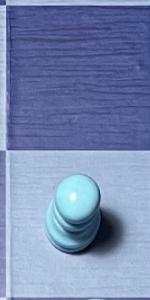
Label: Pawn_White